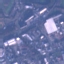
Land use / land cover: Industrial